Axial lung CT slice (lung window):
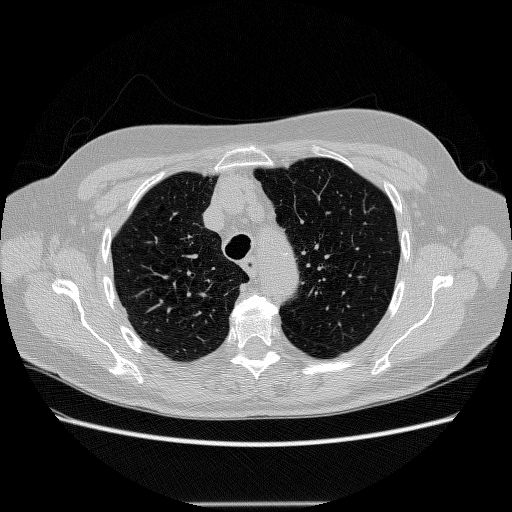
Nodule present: no